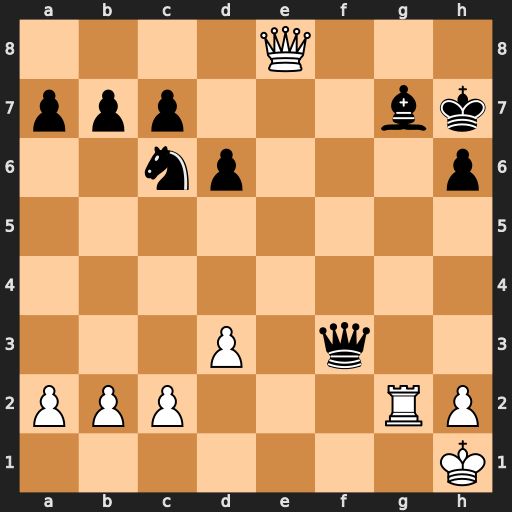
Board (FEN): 4Q3/ppp3bk/2np3p/8/8/3P1q2/PPP3RP/7K
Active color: w
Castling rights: -
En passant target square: -
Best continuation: Qg6+ Kh8 Qxg7#